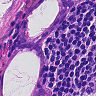
Metastatic tissue present: yes